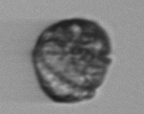
Label: Margalefidinium